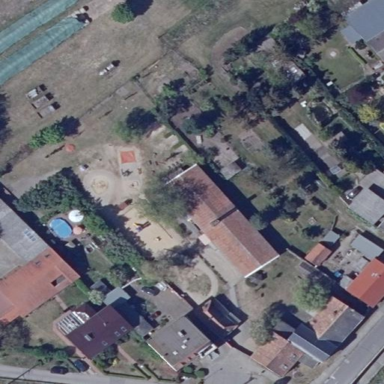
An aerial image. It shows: Kindergarten building.